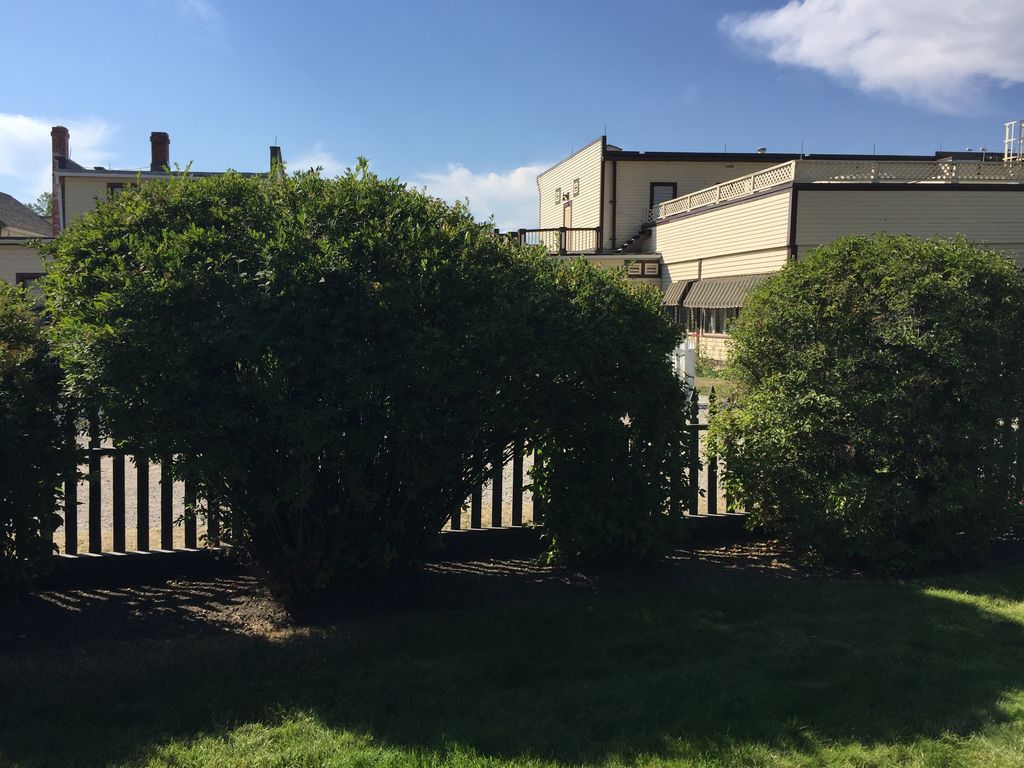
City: calgary